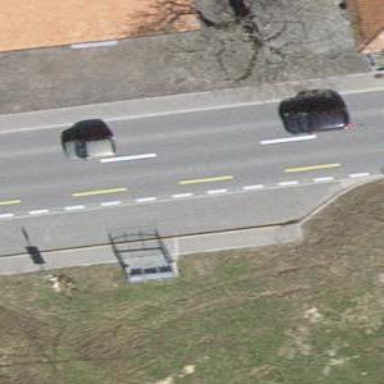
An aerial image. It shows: Bus stop with platform for public transport.